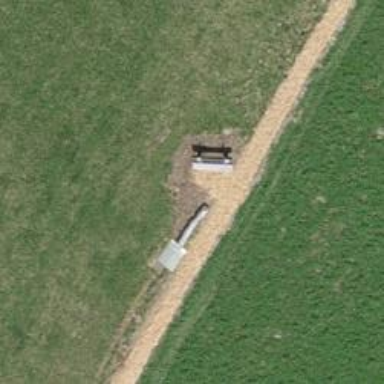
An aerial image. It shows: Maroon bench.